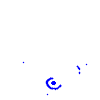
Particle: kaon